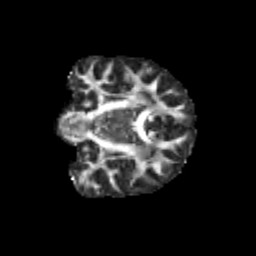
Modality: FA
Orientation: coronal
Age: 11
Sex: male
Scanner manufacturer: siemens
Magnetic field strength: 3 T
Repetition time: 3.8 s
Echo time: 0.07 s